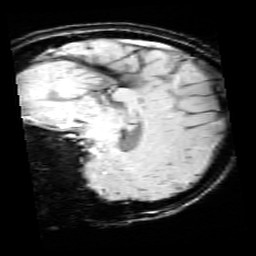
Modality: SWI
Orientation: sagittal
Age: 13
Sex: female
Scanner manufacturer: siemens
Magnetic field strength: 3 T
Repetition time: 0.027 s
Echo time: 0.02 s